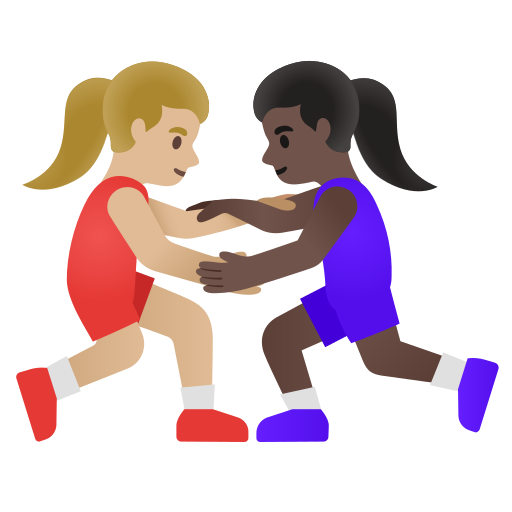
Emoji: 👩🏼‍🫯‍👩🏿